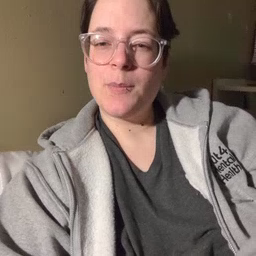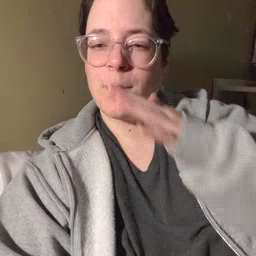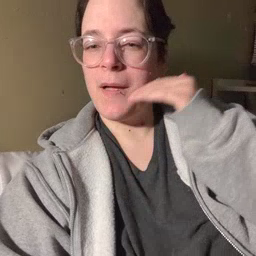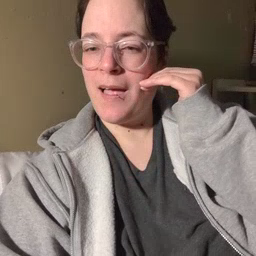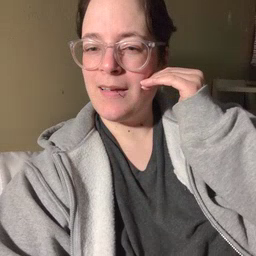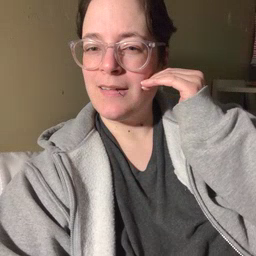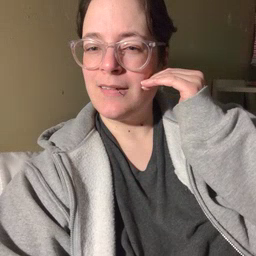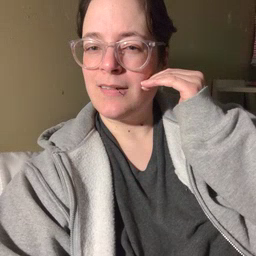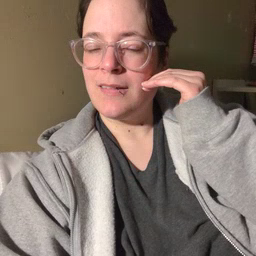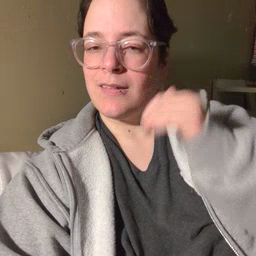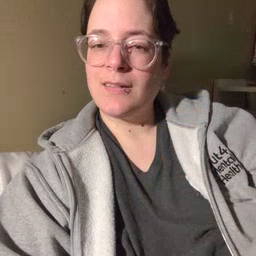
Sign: smile